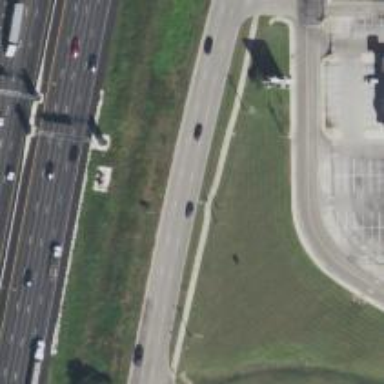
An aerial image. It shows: Secondary road with frontage road alongside.